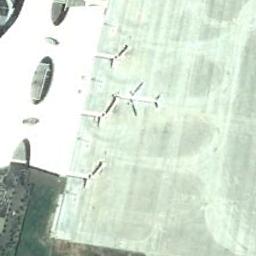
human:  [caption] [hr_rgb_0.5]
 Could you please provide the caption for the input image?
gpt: A white airplane is parked beside the terminal .

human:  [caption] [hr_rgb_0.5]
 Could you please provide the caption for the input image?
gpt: A plane parked next to a boarding bridge of the terminal and the lawn beside .

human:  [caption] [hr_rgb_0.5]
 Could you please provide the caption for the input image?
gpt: An airplane parked beside a building inside the airport .

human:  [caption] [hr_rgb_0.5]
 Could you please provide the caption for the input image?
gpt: There are three gates, And only one of them has an airplane parked .

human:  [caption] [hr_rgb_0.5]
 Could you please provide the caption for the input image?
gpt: One plane is on the ground next to the building .